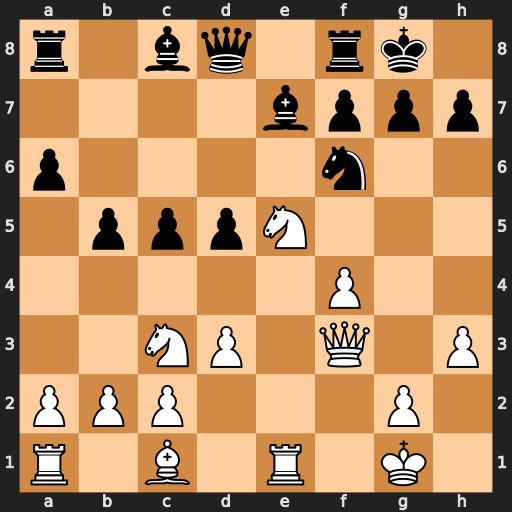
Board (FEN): r1bq1rk1/4bppp/p4n2/1pppN3/5P2/2NP1Q1P/PPP3P1/R1B1R1K1
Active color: w
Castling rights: -
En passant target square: -
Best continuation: Nc6 Qd6 Nxe7+